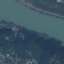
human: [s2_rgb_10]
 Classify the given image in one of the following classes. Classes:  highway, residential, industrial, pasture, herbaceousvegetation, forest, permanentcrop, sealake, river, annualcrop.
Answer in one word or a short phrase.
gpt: River